Aerial crown-view tile of a tropical tree (Barro Colorado Island, Panama), acquired 20240813:
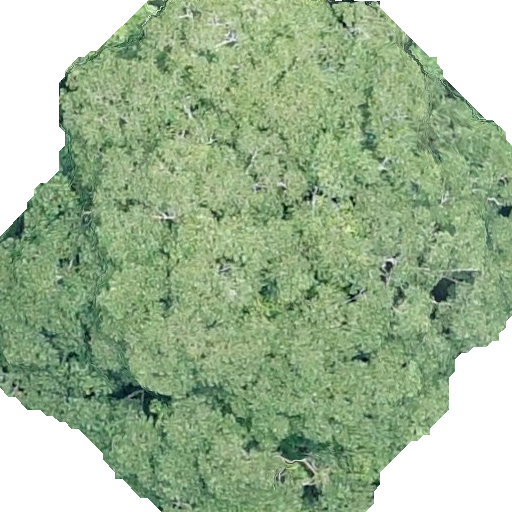
Species: Dipteryx oleifera
GBIF accepted scientific name: Dipteryx oleifera
Crown area: 336.409 m²